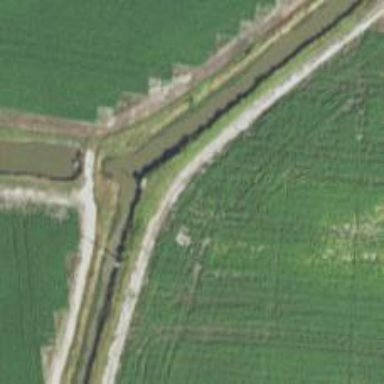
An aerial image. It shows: Canal.